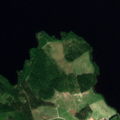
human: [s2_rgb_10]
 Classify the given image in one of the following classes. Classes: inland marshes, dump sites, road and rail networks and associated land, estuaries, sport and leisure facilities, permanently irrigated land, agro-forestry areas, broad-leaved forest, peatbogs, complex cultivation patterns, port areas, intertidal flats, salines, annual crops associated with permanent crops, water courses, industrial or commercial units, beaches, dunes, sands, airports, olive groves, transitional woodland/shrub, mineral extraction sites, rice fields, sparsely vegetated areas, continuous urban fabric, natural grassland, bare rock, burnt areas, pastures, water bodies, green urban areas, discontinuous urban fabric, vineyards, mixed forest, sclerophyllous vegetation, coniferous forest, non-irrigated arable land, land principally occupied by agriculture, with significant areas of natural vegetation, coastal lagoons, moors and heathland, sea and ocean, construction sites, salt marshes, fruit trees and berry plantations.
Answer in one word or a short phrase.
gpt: non-irrigated arable land, mixed forest, water bodies